Question: Im having performance issues with this query. If I remove the status column it runs very fast but adding the subquery in the column section delays way too much the query 1.02 min. How can I modify this query so it runs fast getting the desired data.
The reason I put that subquery there its because I needed the status for the latest activity, some activities have null status so I have to ignore them.
Establishments: 6.5k rows -
EstablishmentActivities: 70k rows -
Status: 2 (Active, Inactive)
'''
SELECT DISTINCT
est.id,
est.trackingNumber,
est.NAME AS 'establishment',
actTypes.NAME AS 'activity',
(
SELECT stat3.NAME
FROM SACPAN_EstablishmentActivities eact3
INNER JOIN SACPAN_ActivityTypes at3
ON eact3.activityType_FK = at3.code
INNER JOIN SACPAN_Status stat3
ON stat3.id = at3.status_FK
WHERE eact3.establishment_FK = est.id
AND eact3.rowCreatedDT = (
SELECT MAX(est4.rowCreatedDT)
FROM SACPAN_EstablishmentActivities est4
INNER JOIN SACPAN_ActivityTypes at4
ON est4.establishment_fk = est.id
AND est4.activityType_FK = at4.code
WHERE est4.establishment_fk = est.id
AND at4.status_FK IS NOT NULL
)
AND at3.status_FK IS NOT NULL
) AS 'status',
est.authorizationNumber,
reg.NAME AS 'region',
mun.NAME AS 'municipality',
ISNULL(usr.NAME, '') + ISNULL(+ ' ' + usr.lastName, '')
AS 'created',
ISNULL(usr2.NAME, '') + ISNULL(+ ' ' + usr2.lastName, '')
AS 'updated',
est.rowCreatedDT,
est.rowUpdatedDT,
CASE WHEN est.rowUpdatedDT >= est.rowCreatedDT
THEN est.rowUpdatedDT
ELSE est.rowCreatedDT
END AS 'LatestCreatedOrModified'
FROM SACPAN_Establishments est
INNER JOIN SACPAN_EstablishmentActivities eact
ON est.id = eact.establishment_FK
INNER JOIN SACPAN_ActivityTypes actTypes
ON eact.activityType_FK = actTypes.code
INNER JOIN SACPAN_Regions reg
ON est.region_FK = reg.code --
INNER JOIN SACPAN_Municipalities mun
ON est.municipality_FK = mun.code
INNER JOIN SACPAN_ContactEstablishments ce
ON ce.establishment_FK = est.id
INNER JOIN SACPAN_Contacts con
ON ce.contact_FK = con.id
--JOIN SACPAN_Status stat ON stat.id = actTypes.status_FK
INNER JOIN SACPAN_Users usr
ON usr.id = est.rowCreatedBy_FK
LEFT JOIN SACPAN_Users usr2
ON usr2.id = est.rowUpdatedBy_FK
WHERE (con.ssn = @ssn OR @ssn = '*')
AND eact.rowCreatedDT = (
SELECT MAX(eact2.rowCreatedDT)
FROM SACPAN_EstablishmentActivities eact2
WHERE eact2.establishment_FK = est.id
)
--AND est.id = 6266
ORDER BY 'LatestCreatedOrModified' DESC
'''

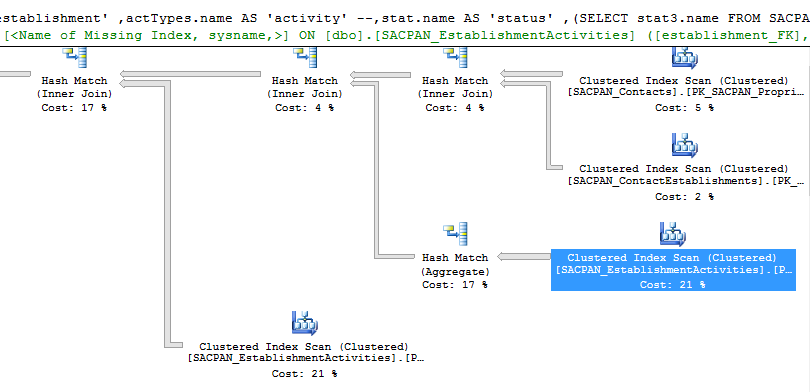
Answer: I solved the problem by creating a temporary table and creating an index to it, this removed the need of the slow subquery in the select statement. Then I join the temp table as I do with normal tables.
Thanks to all.